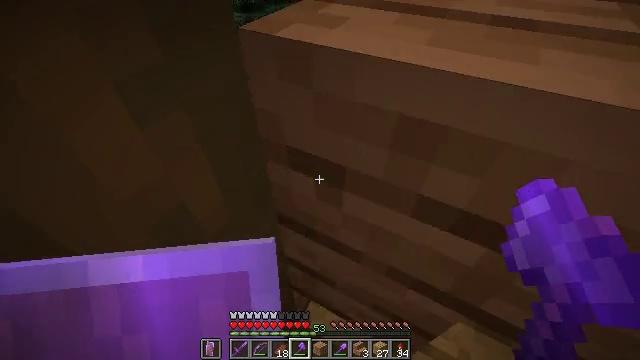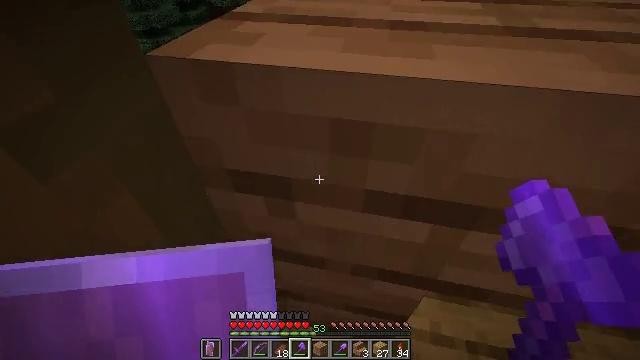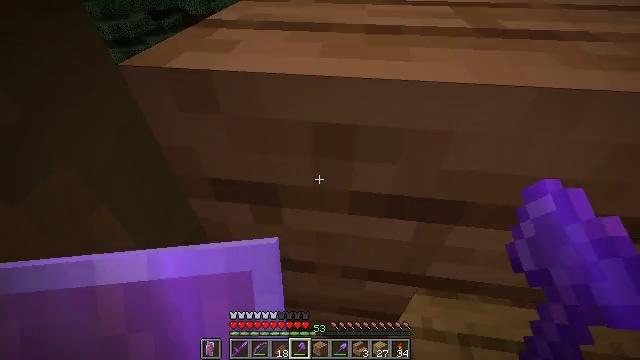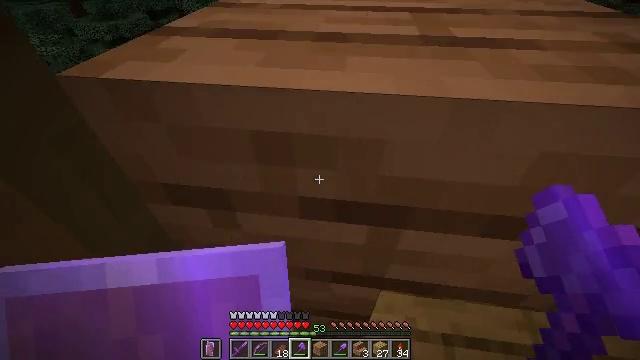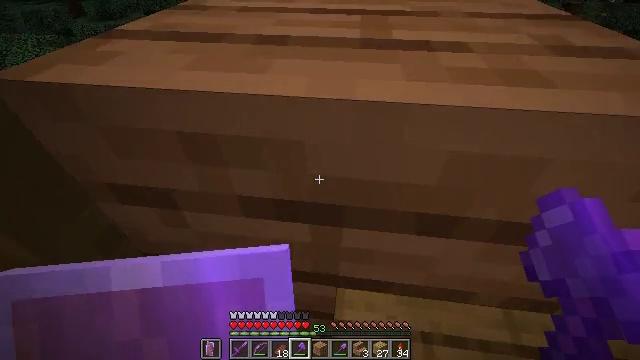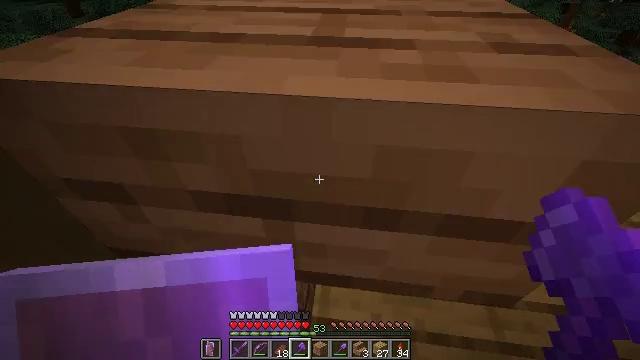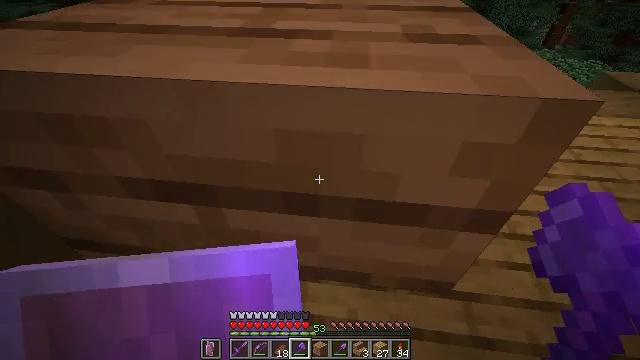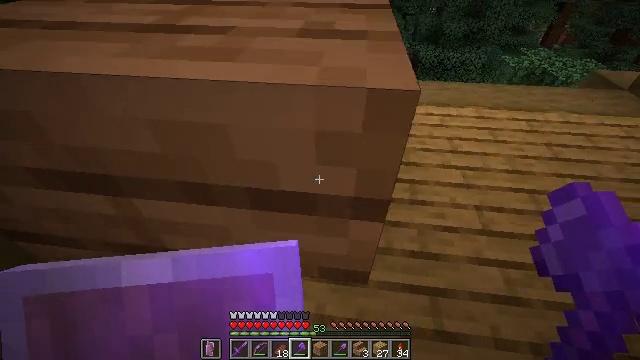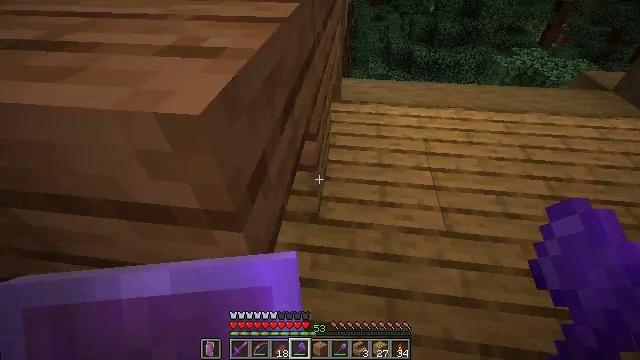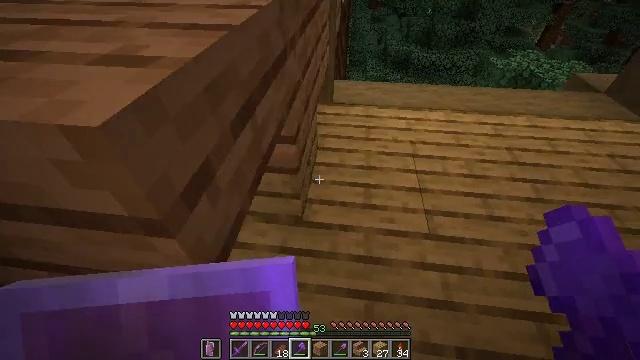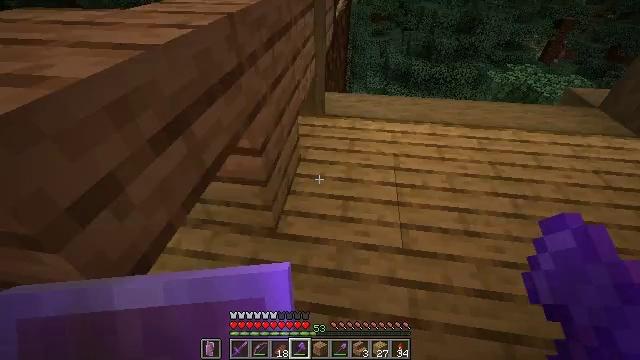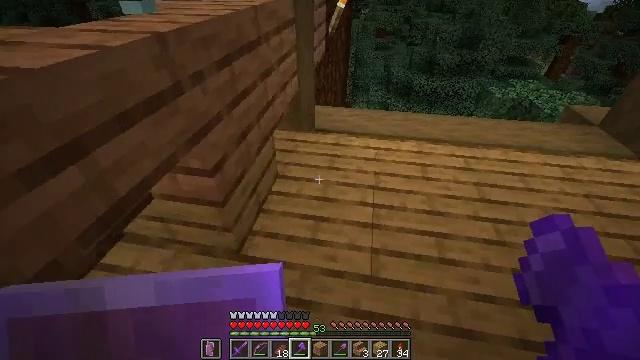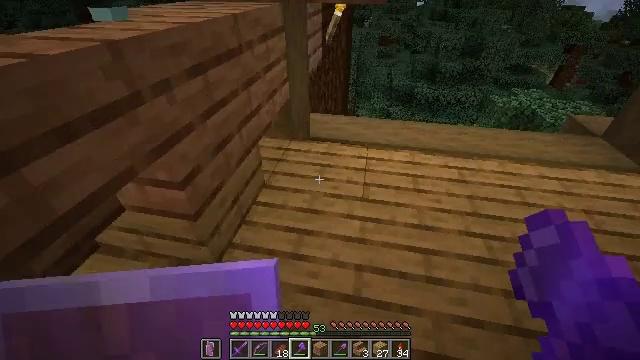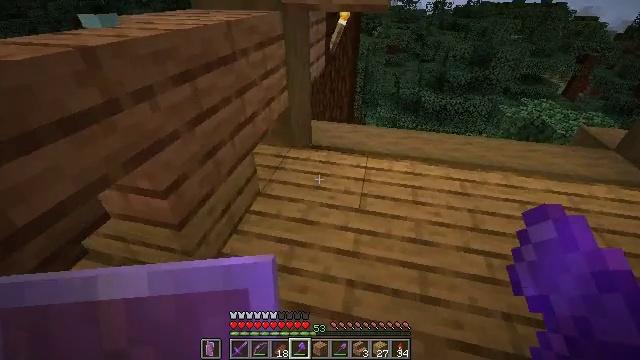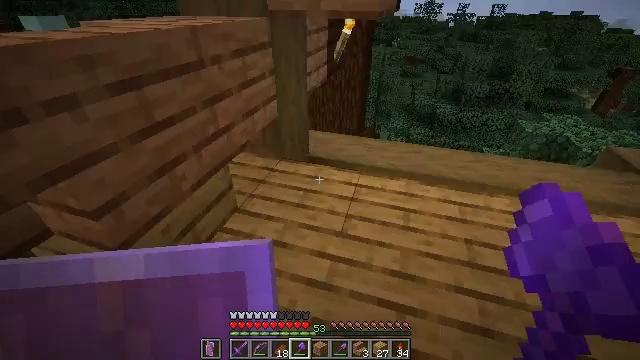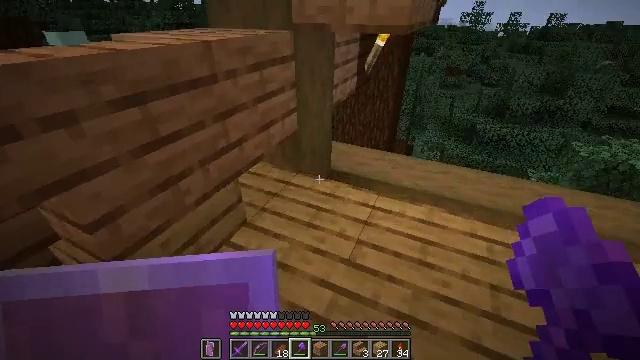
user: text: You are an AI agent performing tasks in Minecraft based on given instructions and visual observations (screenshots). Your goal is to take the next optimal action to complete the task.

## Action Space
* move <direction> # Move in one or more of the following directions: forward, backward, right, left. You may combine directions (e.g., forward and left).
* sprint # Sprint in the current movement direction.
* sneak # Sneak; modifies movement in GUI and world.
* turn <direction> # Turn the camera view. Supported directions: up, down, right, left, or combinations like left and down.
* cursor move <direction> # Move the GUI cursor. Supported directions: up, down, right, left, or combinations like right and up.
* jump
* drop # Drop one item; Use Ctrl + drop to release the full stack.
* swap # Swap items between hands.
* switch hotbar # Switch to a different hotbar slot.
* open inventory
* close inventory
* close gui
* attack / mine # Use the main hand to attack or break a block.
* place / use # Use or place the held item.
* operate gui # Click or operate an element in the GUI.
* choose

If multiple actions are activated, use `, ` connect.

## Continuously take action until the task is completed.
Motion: motion action
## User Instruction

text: Attack the jungle planks to collect them.
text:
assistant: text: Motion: turn right and up
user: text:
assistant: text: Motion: turn right
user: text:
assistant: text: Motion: move right
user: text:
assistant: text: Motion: move right
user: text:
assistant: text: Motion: move right
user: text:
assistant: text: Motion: move right
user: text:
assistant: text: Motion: move right
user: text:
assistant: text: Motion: move right
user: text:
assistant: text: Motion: move right
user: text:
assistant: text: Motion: move forward and move right, turn left and up
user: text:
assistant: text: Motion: move forward and move right, turn left and up
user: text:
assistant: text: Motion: move forward and move right, turn left and up
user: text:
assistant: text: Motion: move forward and move right, turn left and up
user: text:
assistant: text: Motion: move forward and move right, turn left and up
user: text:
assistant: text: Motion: move forward and move right, turn left and up
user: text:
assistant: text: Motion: move forward, turn left and up
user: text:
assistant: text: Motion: move forward, turn left and up
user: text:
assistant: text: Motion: no_op
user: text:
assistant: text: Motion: no_op
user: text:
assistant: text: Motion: no_op
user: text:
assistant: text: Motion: no_op
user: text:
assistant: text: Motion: no_op
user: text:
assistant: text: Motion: turn left
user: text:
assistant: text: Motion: turn left and up
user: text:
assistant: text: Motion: turn left and up
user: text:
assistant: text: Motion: no_op
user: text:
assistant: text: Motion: move forward
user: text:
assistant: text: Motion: move forward
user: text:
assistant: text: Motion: move forward
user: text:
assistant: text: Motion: move forward and move right